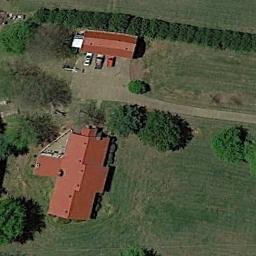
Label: sparse_residential